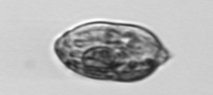
Label: Katodinium_or_Torodinium